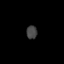
Tissue: prostate
Cell type: T cells
Senescence score: 0.2175
Nuclear area (px): 143
Mean DAPI intensity: 66.385